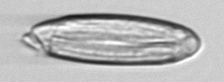
Label: Katodinium_or_Torodinium